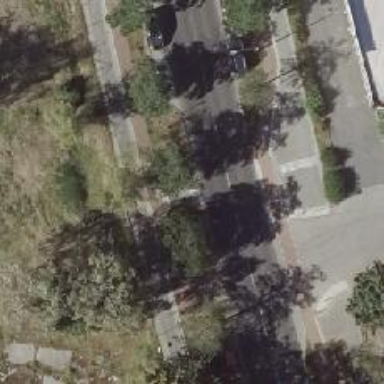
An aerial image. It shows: Uncontrolled crossing along footway.